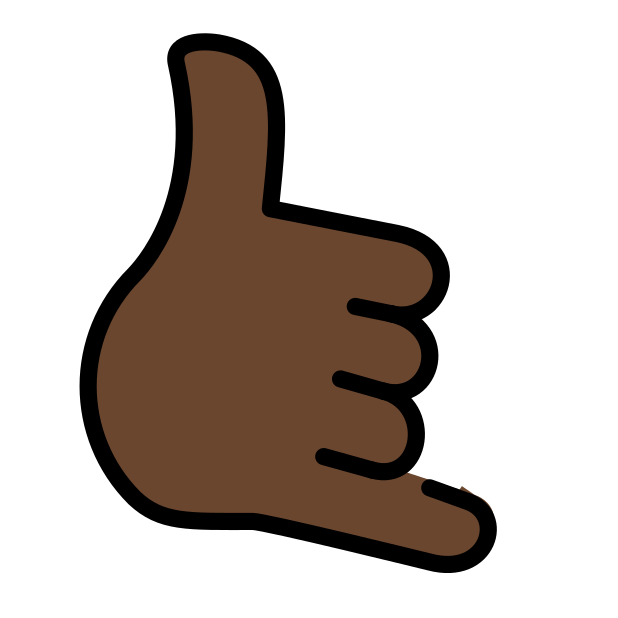
call me hand: dark skin tone